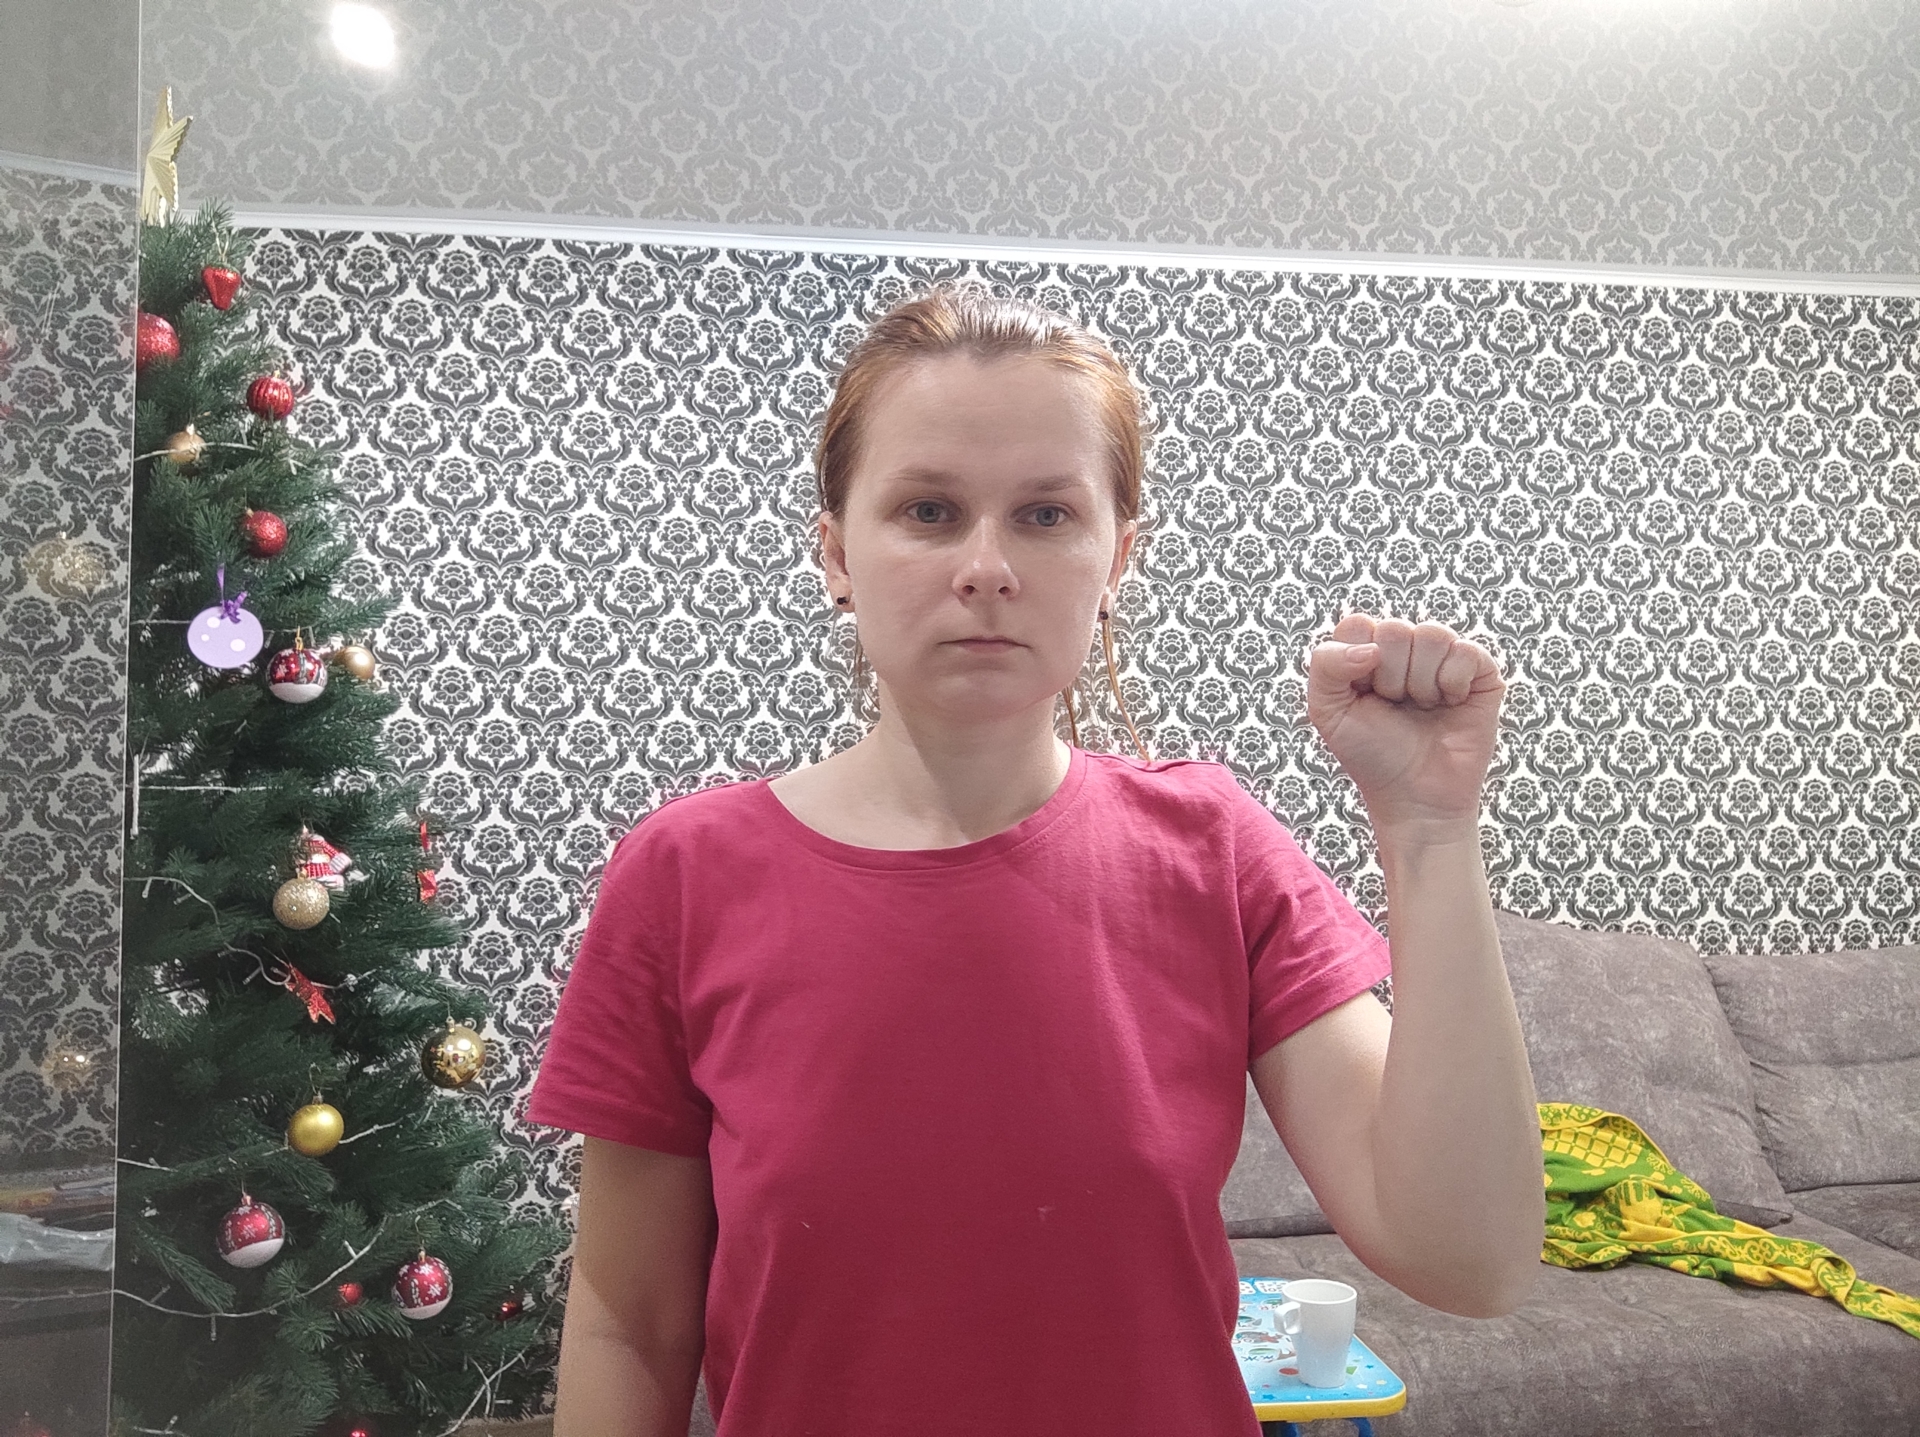
Label: clear